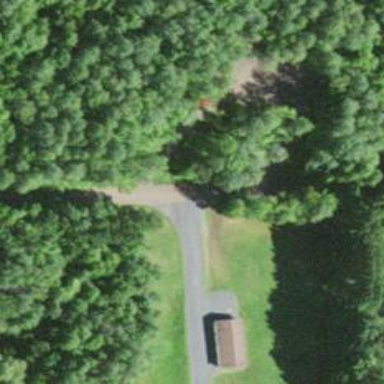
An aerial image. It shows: Driveway leading to service road.